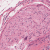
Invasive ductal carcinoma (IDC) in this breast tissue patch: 0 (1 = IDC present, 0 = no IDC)